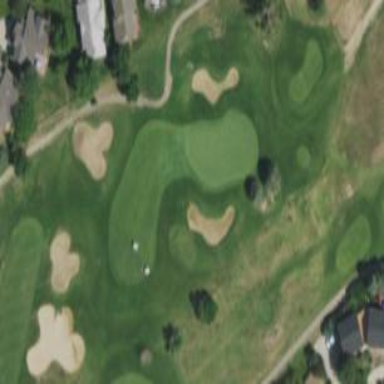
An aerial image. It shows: Scenic golf fairway.